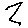
Label: zigzag